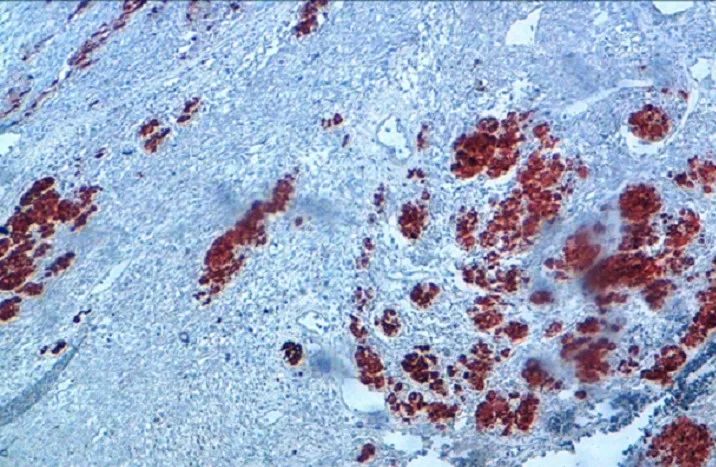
Intense nuclear staining by anti-myogenin antibody.
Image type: pathology (immunostaining)